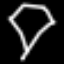
Label: diamond